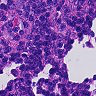
Metastatic tissue present: no